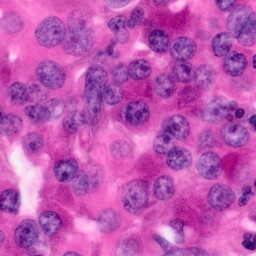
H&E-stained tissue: Pancreatic